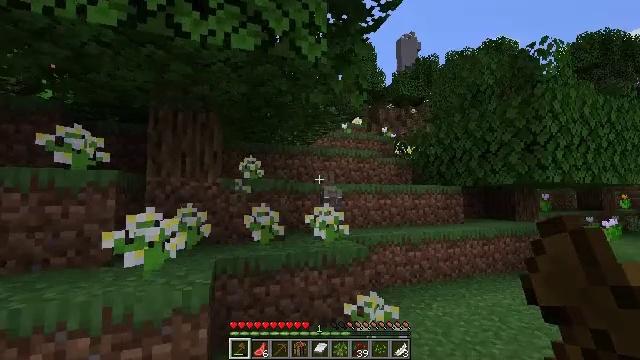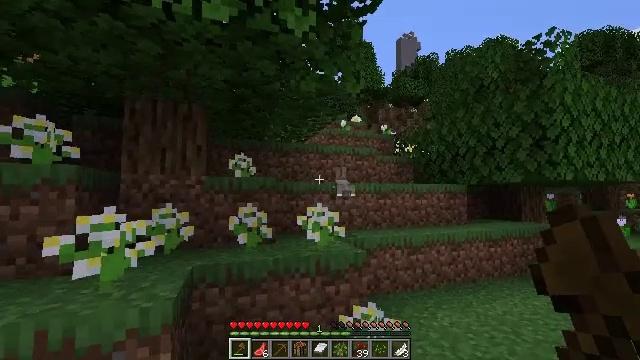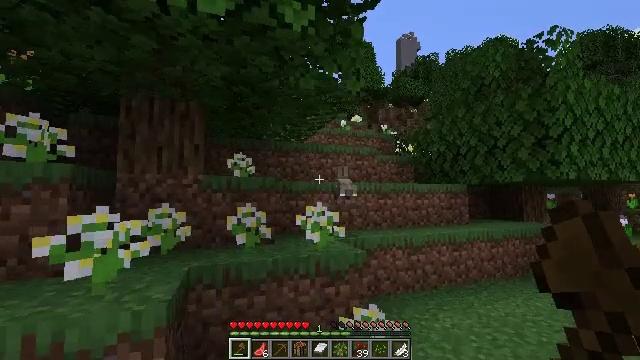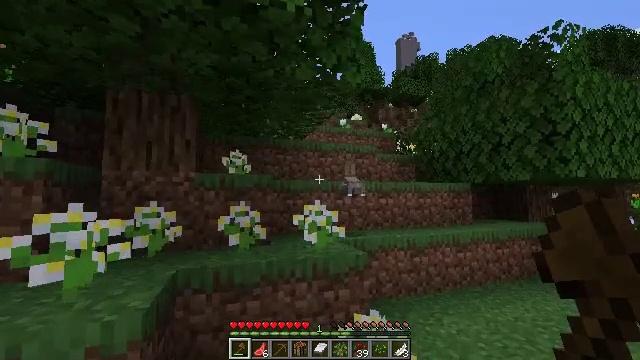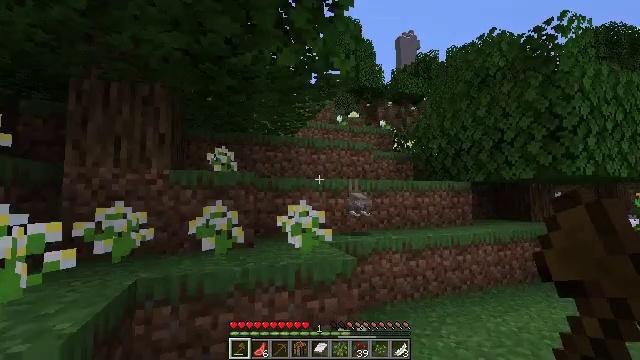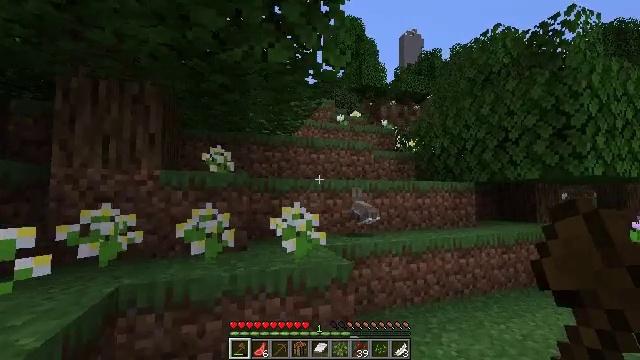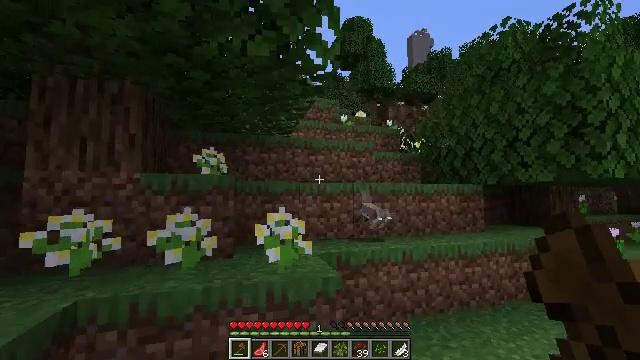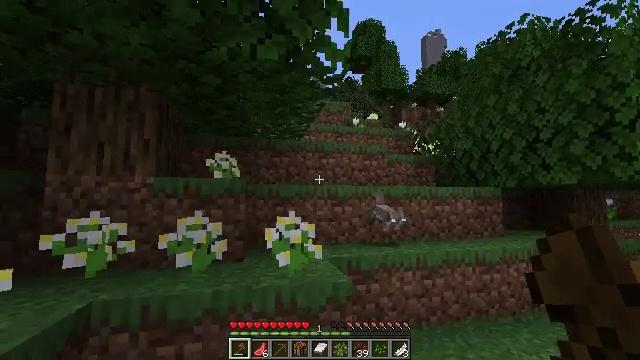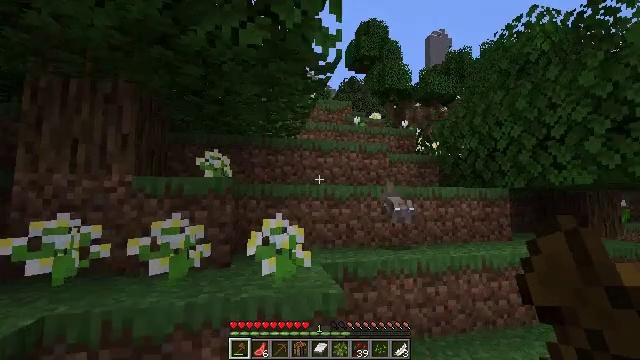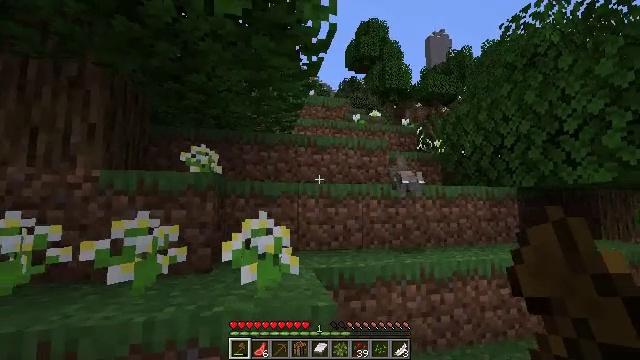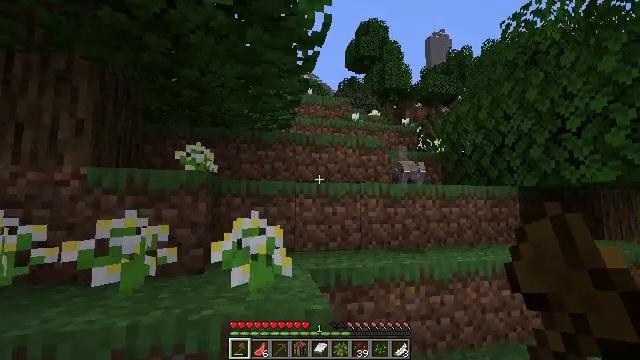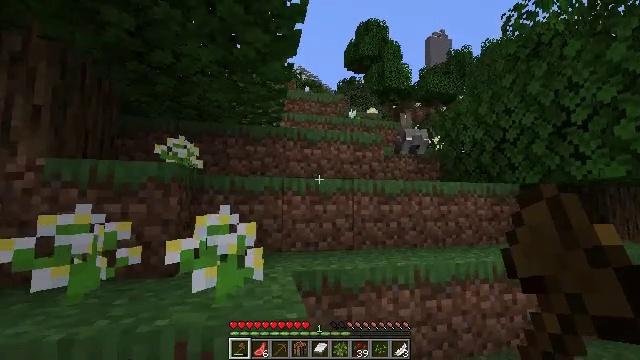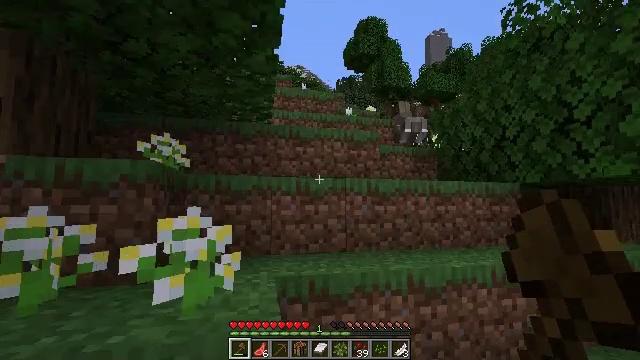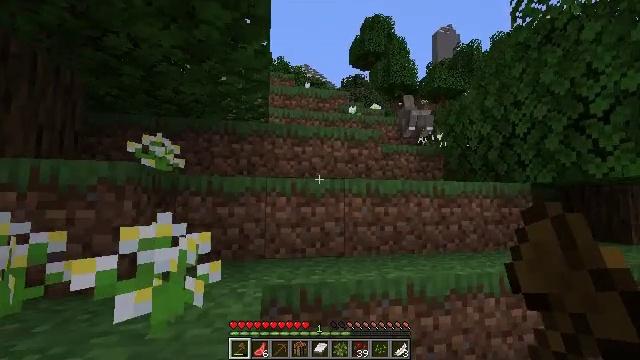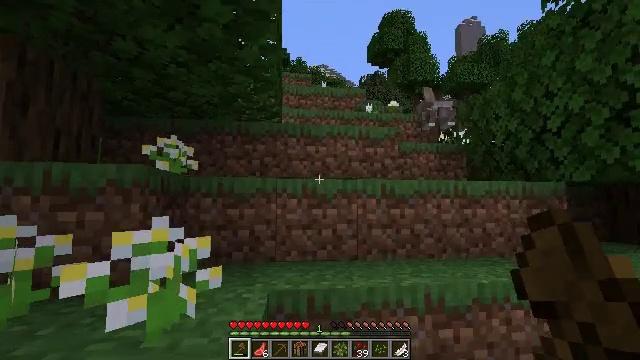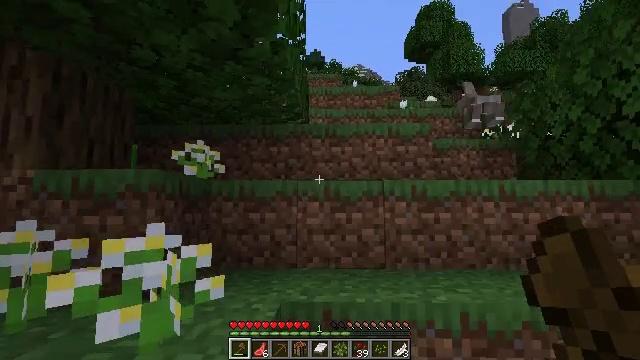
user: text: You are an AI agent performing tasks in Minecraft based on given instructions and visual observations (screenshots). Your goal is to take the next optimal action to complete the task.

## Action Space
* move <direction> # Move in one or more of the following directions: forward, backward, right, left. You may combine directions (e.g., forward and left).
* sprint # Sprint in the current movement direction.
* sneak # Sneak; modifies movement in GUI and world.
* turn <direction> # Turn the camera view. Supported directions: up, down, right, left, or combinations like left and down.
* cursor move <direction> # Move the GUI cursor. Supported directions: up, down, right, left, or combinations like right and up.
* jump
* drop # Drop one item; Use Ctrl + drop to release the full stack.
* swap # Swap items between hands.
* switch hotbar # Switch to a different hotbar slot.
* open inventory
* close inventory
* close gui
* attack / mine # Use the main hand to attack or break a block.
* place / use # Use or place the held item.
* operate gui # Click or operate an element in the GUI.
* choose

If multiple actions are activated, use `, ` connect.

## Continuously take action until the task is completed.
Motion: motion action
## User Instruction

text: Break the red sand block.
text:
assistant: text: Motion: move forward
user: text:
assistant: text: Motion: move forward
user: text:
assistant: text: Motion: move forward and move right
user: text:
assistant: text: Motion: move forward and move right
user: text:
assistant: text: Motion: move forward and move right
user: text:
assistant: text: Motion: move forward and move right, turn left
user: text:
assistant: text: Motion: move forward, turn left
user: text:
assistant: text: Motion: move forward
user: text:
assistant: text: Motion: move forward
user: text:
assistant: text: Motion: move forward and move right
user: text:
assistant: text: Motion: move forward and move right
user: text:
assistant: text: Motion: move forward and move right
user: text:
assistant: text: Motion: move forward and move right, turn left
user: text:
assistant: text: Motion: move forward and move right, turn left
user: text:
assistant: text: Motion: move forward and move right, turn left
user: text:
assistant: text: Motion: move forward and move right, turn left
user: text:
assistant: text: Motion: move forward
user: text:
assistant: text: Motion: move forward
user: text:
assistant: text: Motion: move forward
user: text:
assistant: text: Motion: move forward, jump
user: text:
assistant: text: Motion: move forward, jump
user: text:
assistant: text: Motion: move forward, jump
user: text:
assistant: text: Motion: move forward and move right
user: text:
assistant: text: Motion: move forward and move right
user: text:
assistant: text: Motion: move forward and move right
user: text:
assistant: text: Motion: move forward and move right
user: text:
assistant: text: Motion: move forward and move right
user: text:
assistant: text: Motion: move forward and move right, jump
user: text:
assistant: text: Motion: move forward and move right, jump
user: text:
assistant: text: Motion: move forward and move right, jump